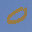
Label: 0